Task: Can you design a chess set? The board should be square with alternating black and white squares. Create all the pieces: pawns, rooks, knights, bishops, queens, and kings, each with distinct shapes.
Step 3239:
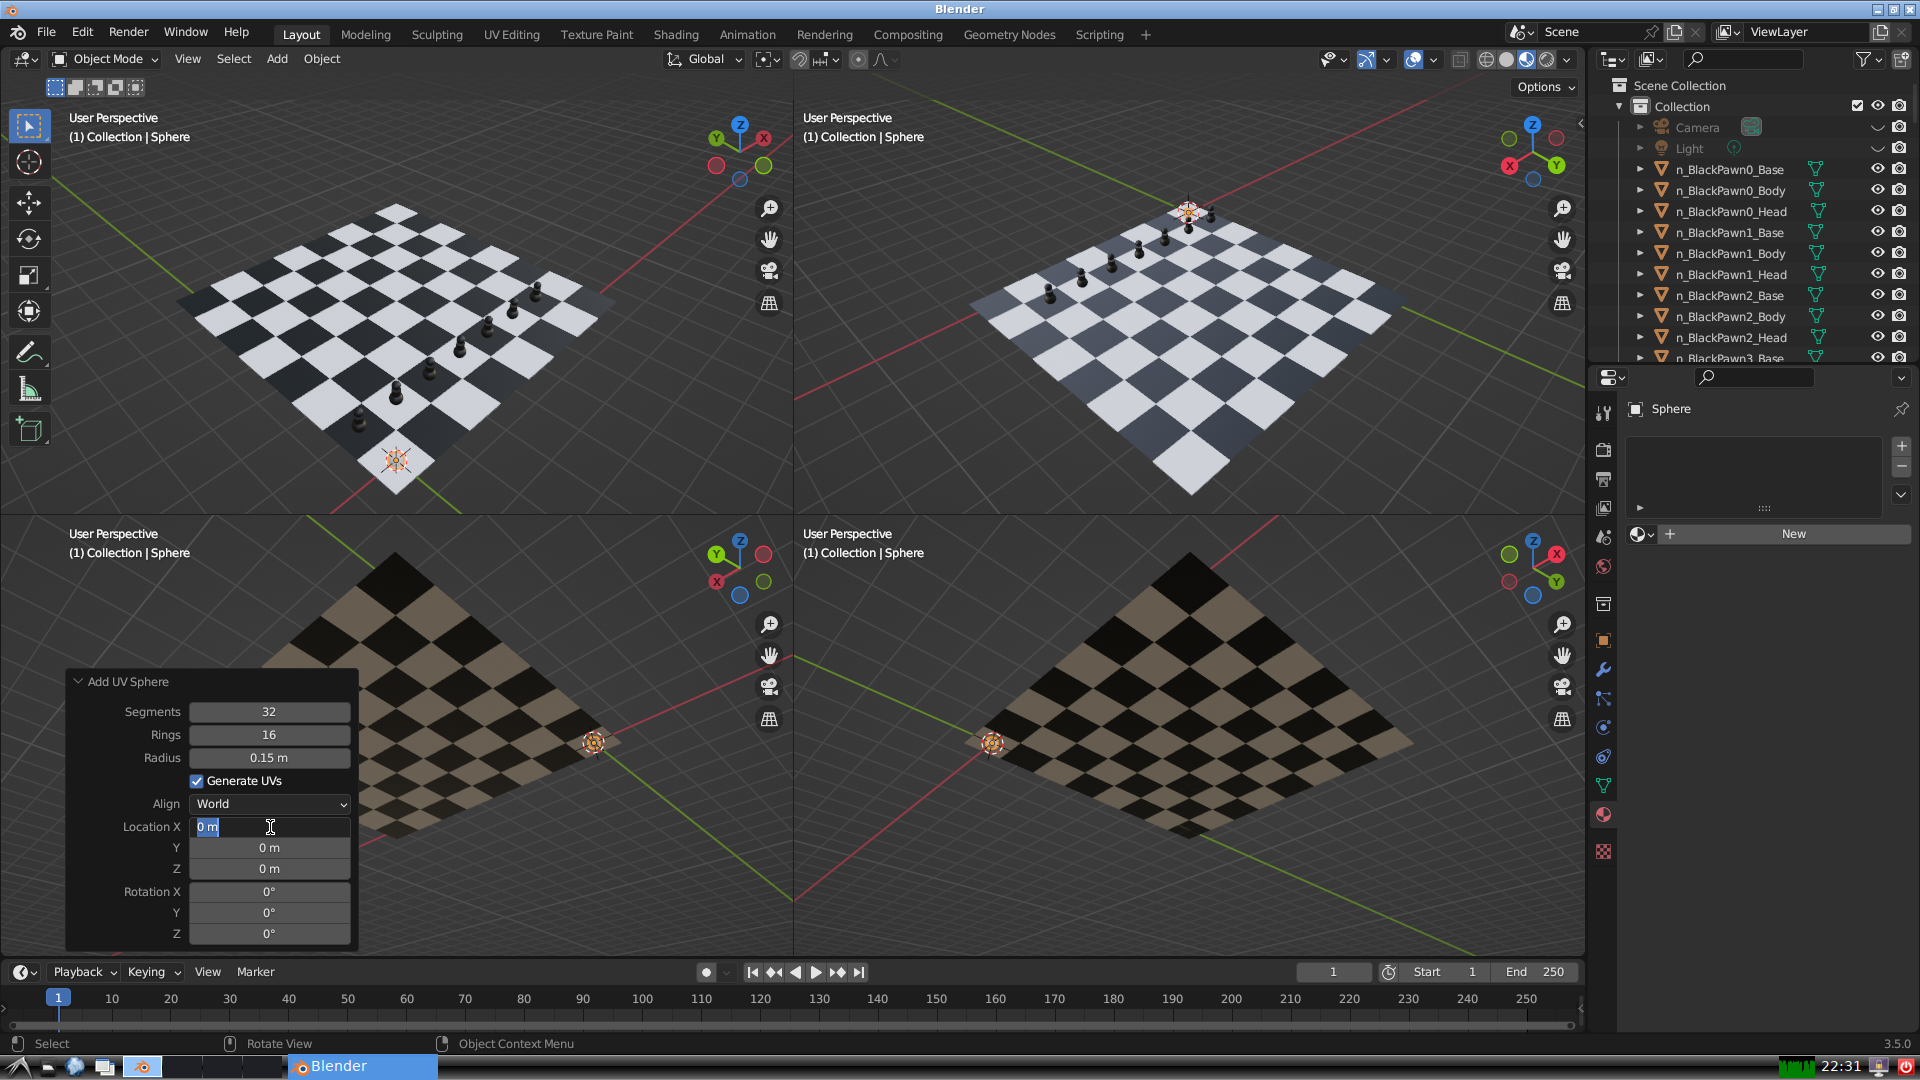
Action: input_text: 7.0